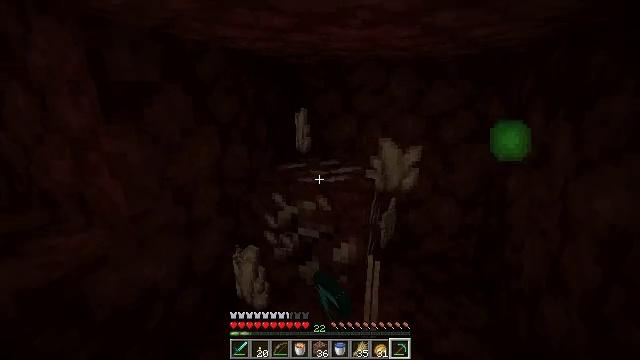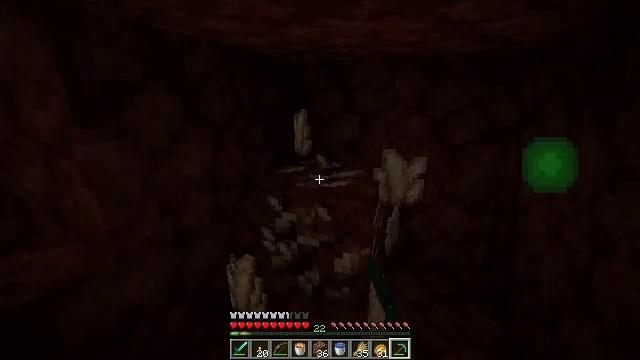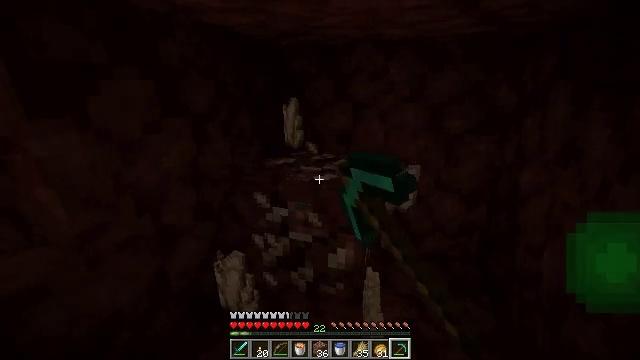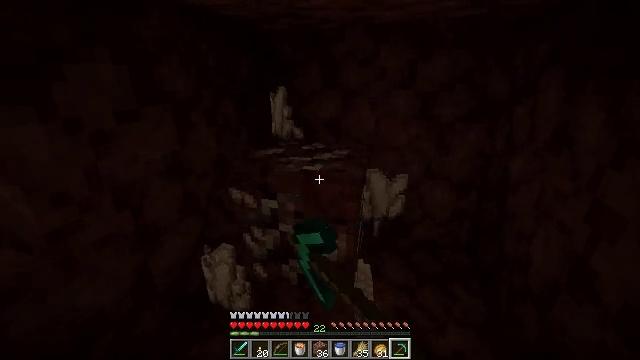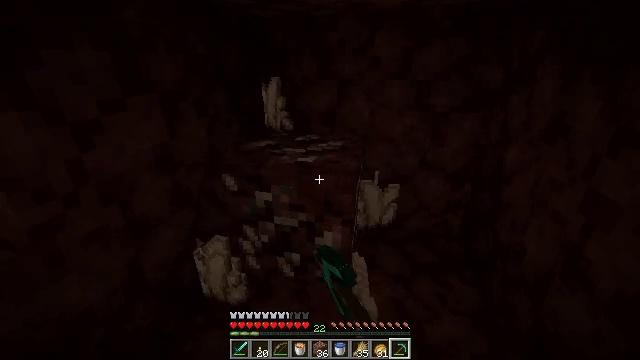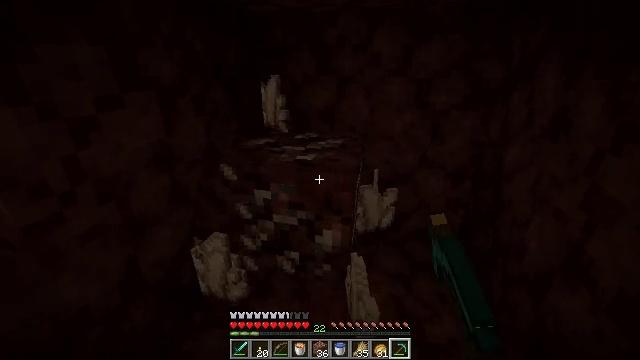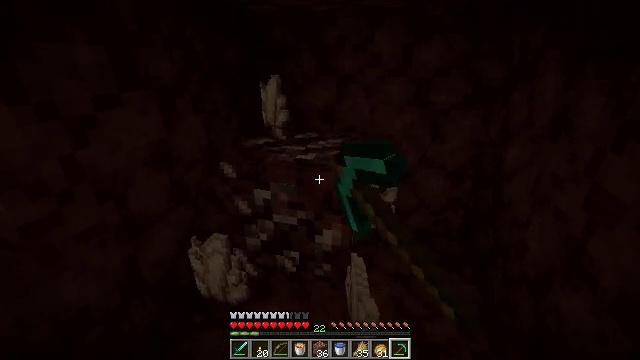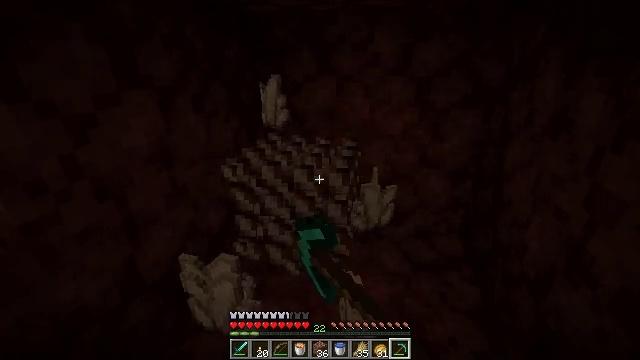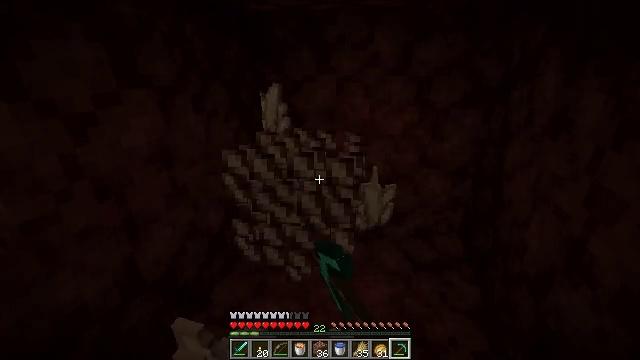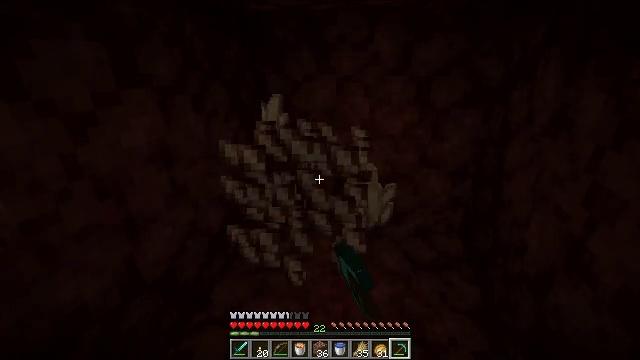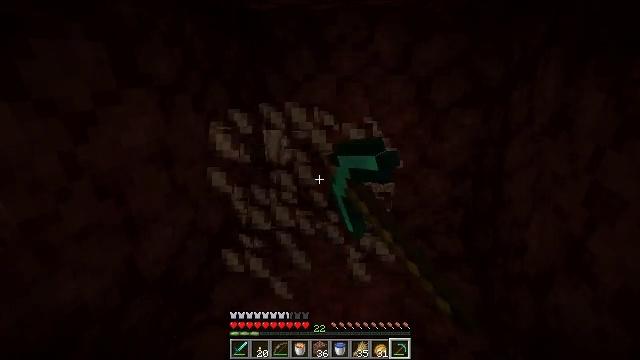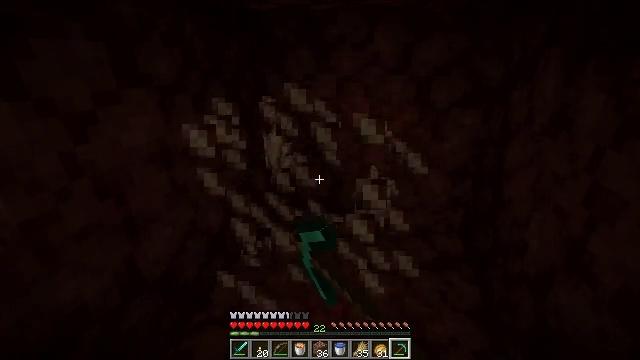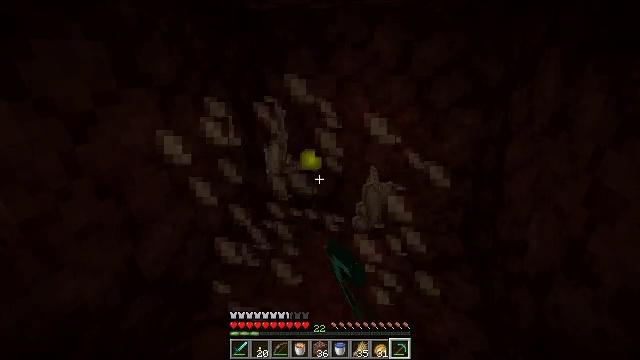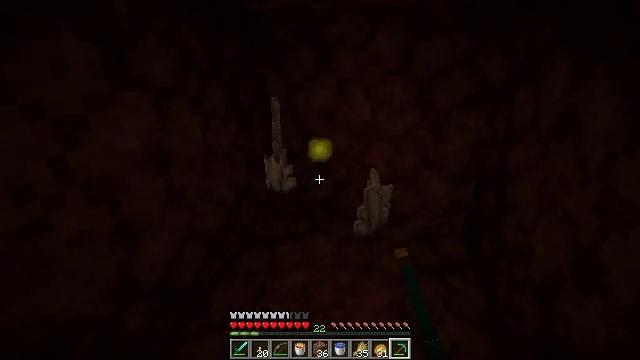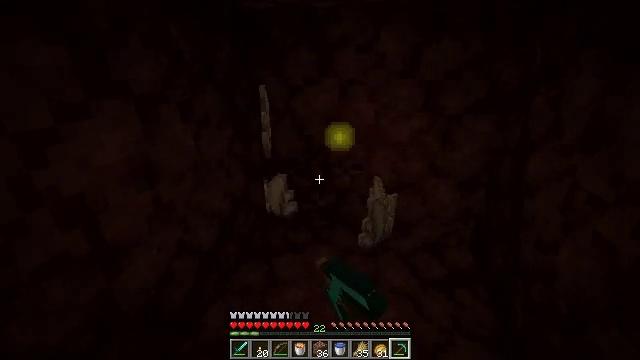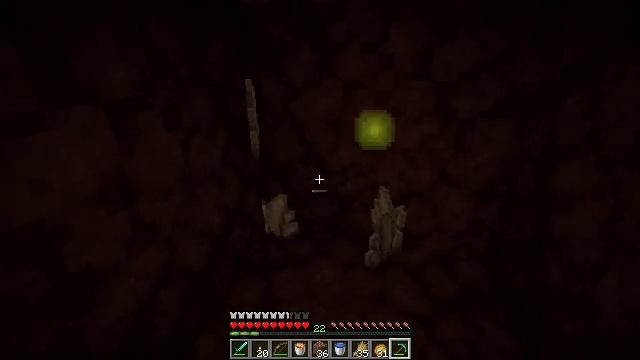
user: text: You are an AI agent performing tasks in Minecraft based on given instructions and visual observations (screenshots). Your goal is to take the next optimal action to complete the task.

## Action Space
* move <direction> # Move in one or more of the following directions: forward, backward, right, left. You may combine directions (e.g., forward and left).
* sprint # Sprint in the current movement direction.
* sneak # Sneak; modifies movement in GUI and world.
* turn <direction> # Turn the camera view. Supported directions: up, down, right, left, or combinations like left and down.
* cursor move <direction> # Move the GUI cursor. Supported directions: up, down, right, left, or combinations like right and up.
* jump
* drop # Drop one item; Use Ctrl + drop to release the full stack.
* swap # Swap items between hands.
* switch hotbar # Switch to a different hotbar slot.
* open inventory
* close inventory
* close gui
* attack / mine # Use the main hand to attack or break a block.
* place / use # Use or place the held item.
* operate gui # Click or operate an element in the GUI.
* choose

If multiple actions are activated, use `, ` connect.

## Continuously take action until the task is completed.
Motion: motion action
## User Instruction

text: Dig up the nether quartz ore.
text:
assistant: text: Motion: attack / mine
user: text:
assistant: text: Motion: turn right and down, attack / mine
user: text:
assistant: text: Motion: turn right and down, attack / mine
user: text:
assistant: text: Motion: turn right and down, attack / mine
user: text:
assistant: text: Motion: attack / mine
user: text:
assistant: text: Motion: attack / mine
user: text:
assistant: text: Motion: attack / mine
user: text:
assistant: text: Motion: attack / mine
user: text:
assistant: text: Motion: attack / mine
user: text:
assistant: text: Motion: attack / mine
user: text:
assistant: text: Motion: attack / mine
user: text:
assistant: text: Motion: attack / mine
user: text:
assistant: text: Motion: move forward, attack / mine
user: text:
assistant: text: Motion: move forward, attack / mine
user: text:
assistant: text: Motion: move forward
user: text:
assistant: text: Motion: move forward
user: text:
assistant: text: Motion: move forward, turn left and down
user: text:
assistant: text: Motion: move forward, turn left and down
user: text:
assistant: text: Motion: move forward, turn left and down
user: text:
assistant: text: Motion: move forward, turn left and down
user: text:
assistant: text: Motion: move forward, turn left and down
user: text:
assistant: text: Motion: move forward, turn left
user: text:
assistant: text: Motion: move forward, turn left and up
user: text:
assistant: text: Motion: move forward, turn left
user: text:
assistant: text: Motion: move forward, turn left and up
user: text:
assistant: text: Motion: move forward, turn left and up
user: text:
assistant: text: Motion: move forward, turn left
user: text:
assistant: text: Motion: move forward
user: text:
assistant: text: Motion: move forward
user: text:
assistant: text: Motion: no_op